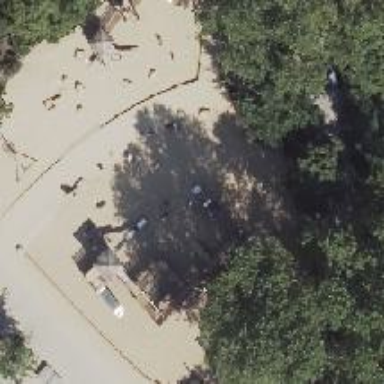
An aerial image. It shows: Playground featuring slide.